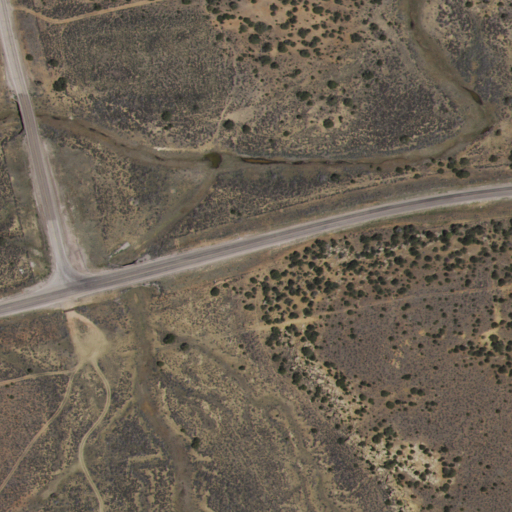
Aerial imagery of valley in New Mexico named Horsehead Canyon containing shrub, open development, evergreen forest, grassland, low intensity development, and medium intensity development